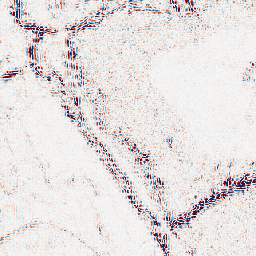
Category: wavelet
Decomposition family: wavelet_dwt
Decomposition parameters: wavelet: db4
level: 2
Upsampling method: area
Upsampling parameters: scale: 4
Upsampling scale: 4